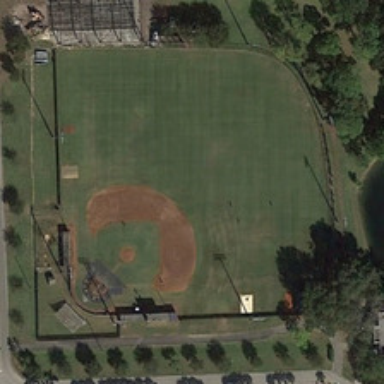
Some green trees are around a baseball field sparsely .